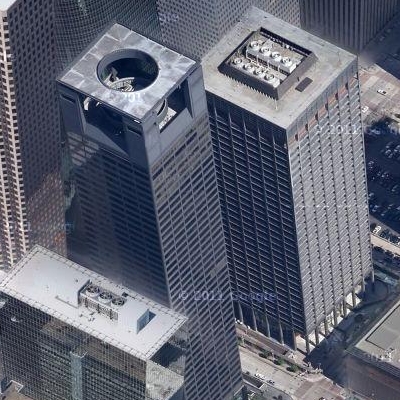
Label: cIndustry